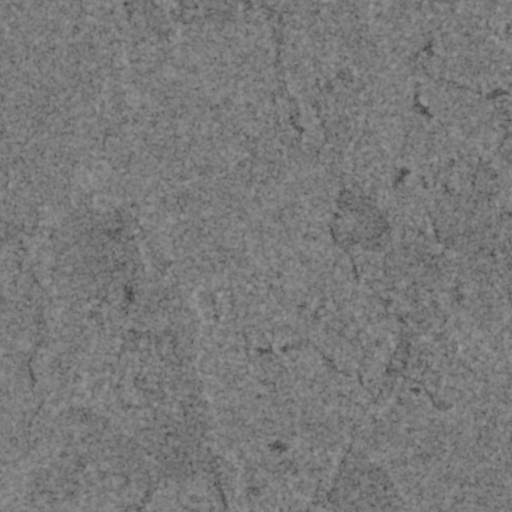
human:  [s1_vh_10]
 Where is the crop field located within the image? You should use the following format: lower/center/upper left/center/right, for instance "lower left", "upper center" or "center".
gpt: The crop field is located in the upper right of the image.
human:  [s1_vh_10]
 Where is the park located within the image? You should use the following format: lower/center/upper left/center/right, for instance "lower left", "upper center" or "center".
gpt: The park is located in the lower center of the image.
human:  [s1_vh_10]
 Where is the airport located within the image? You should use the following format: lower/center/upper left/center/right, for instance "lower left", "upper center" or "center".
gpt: There is no airport in the image.

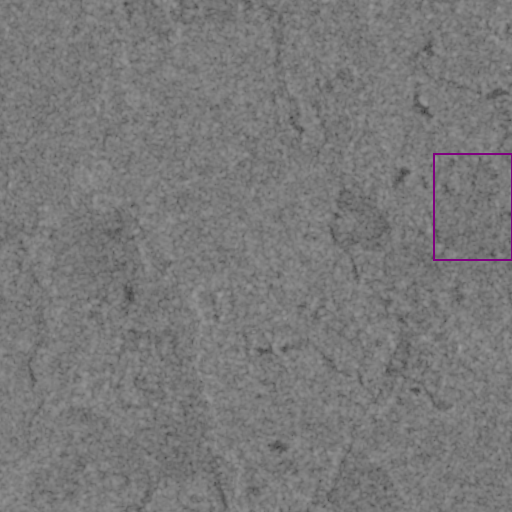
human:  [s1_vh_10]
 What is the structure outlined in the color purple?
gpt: The structure outlined in purple is a crop field.
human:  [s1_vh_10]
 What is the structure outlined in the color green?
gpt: There is no green outline.